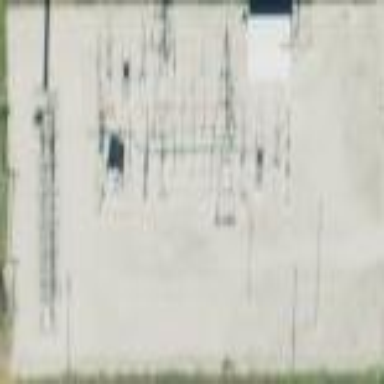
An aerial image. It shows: Outdoor power substation surrounded by fence. The substation is specifically for distribution purposes.